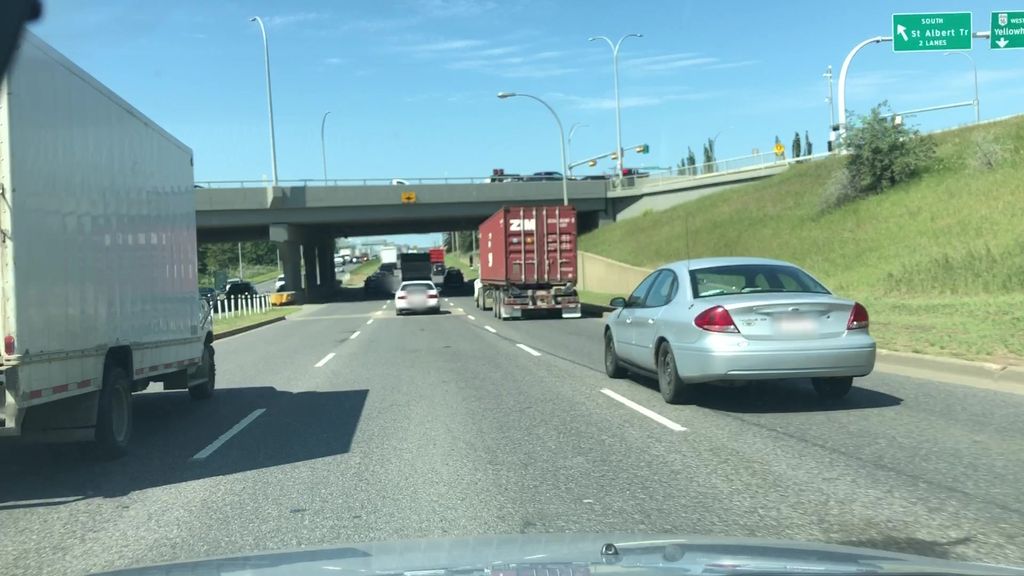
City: edmonton